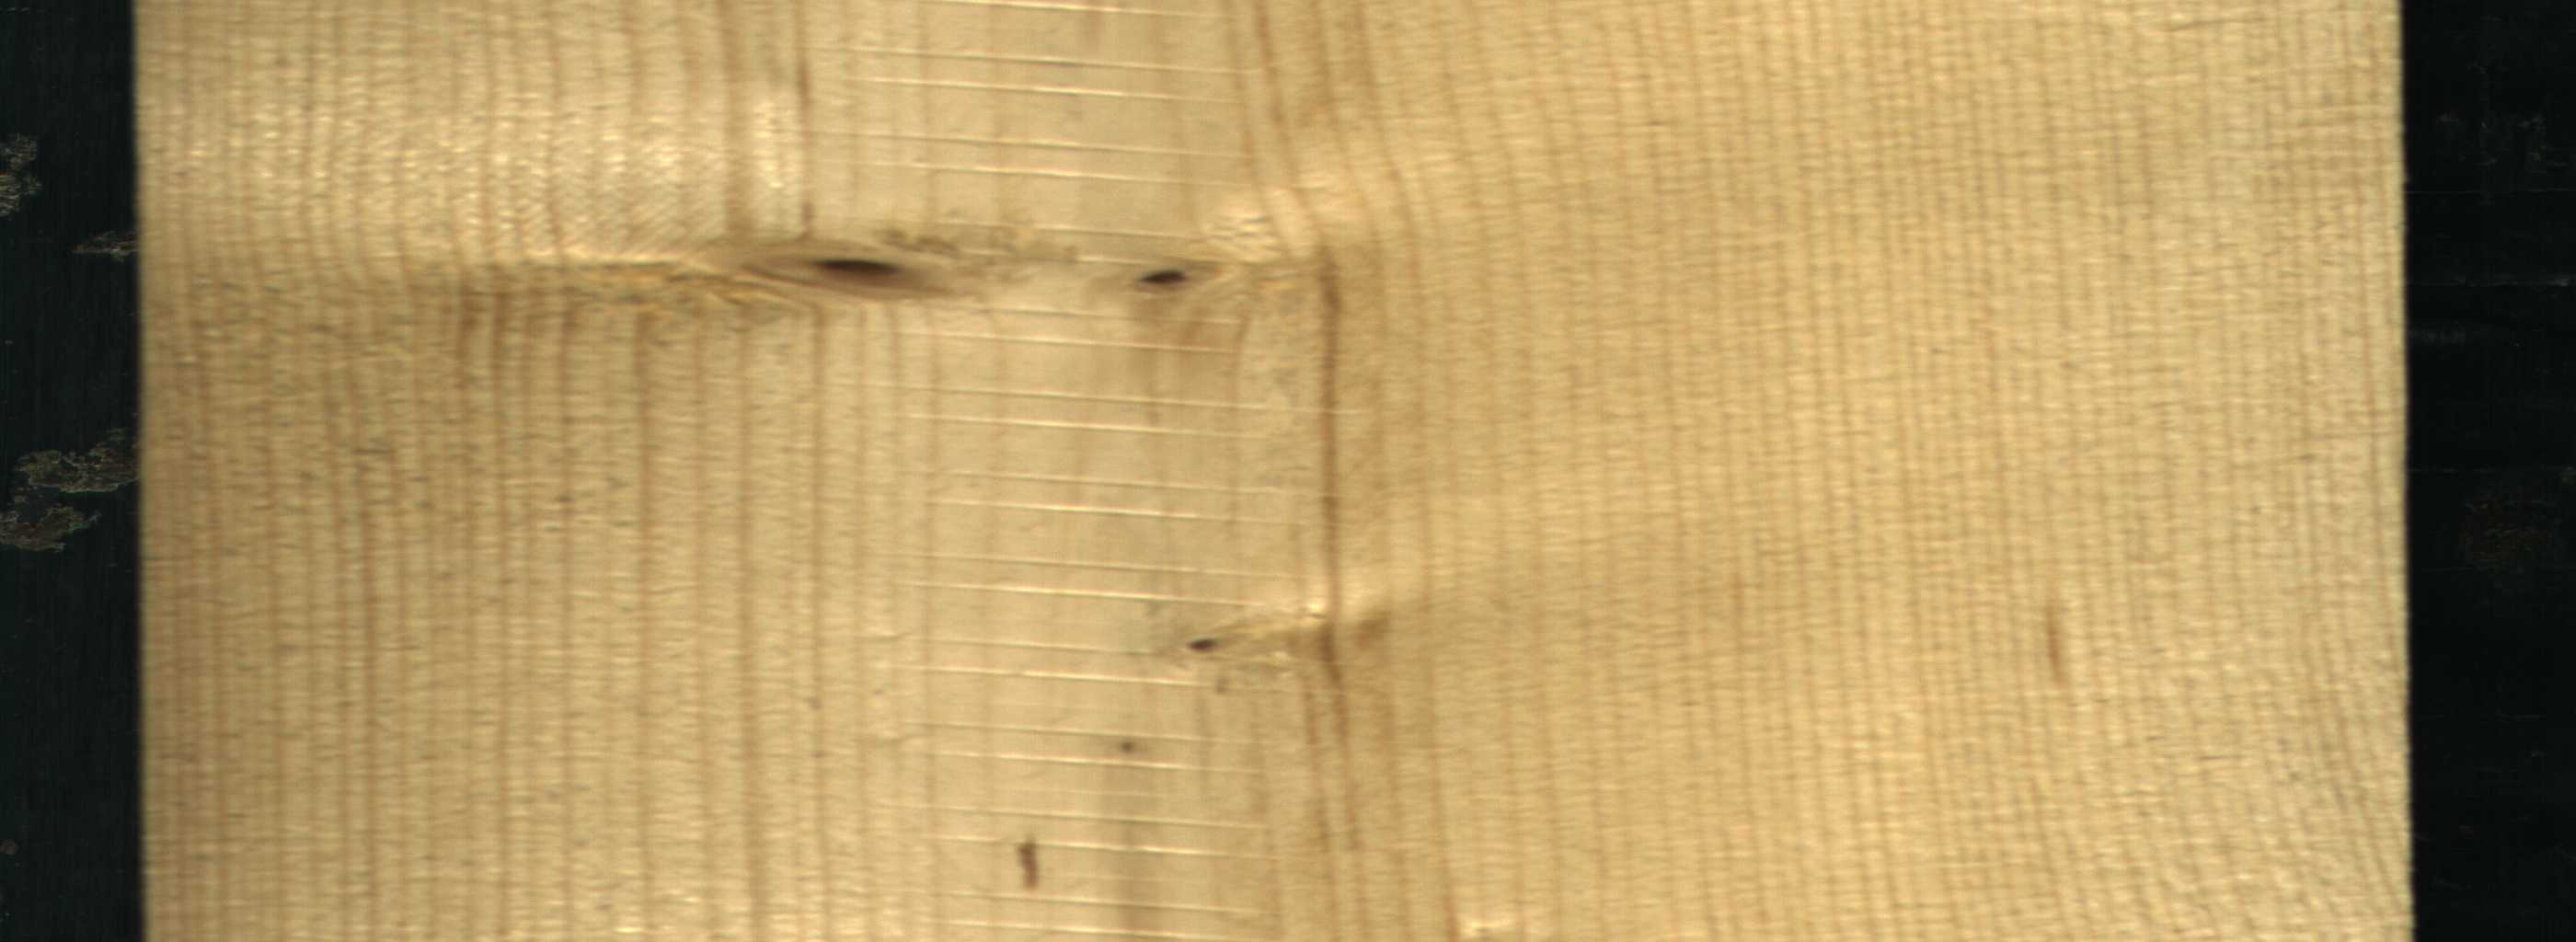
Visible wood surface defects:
Live_Knot
Live_Knot
Live_Knot